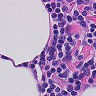
Metastatic tissue present: no